Question: So yesterday I asked <URL>, the answer of which gave me some useful insight into how powerful d3's functions can be.
But when trying to apply it myself, it produced strange results. I'm trying to replace the circles of the <URL> example with various icons, but even though 'console.log' shows that the function is receiving the paths and names of all images correctly, it ends up with just one icon for all nodes. Besides that, I'm surprised to see so many 'console.log' outputs when I have just six nodes.

The code:
'''
<!DOCTYPE html>
<meta charset="utf-8">
<style>
.link {
fill: none;
stroke: #666;
stroke-width: 1.5px;
opacity: 0.5;
}
#linkup {
fill: green;
}
.link.linkup {
stroke: green;
}
.link.unknownlink {
stroke-dasharray: 0,2 1;
}
circle {
fill: #ccc;
stroke: #333;
stroke-width: 1.5px;
}
text {
font: 10px sans-serif;
pointer-events: none;
text-shadow: 0 1px 0 #fff, 1px 0 0 #fff, 0 -1px 0 #fff, -1px 0 0 #fff;
}
</style>
<body>
<script src="d3/d3.v3.min.js"></script>
<script>
var links = [
{source: "Device1", target: "Device20", type: "linkup", icon: "images/workstation.jpg"},
{source: "Device1", target: "Device5", type: "linkup", icon: "images/router.jpg"},
{source: "Device2", target: "Device8", type: "linkdown", icon: "images/workstation.jpg"},
{source: "Device3", target: "Device8", type: "linkdown", icon: "images/workstation.jpg"}
];
var nodes = {};
// Compute the distinct nodes from the links.
links.forEach(function(link) {
link.source = nodes[link.source] || (nodes[link.source] = {name: link.source});
link.target = nodes[link.target] || (nodes[link.target] = {name: link.target});
});
var width = 960, height = 500;
var force = d3.layout.force()
.nodes(d3.values(nodes))//prolly giving values to the nodes
.links(links)
.size([width, height])
.linkDistance(60)
.charge(-300)
.on("tick", tick)
.start();
var svg = d3.select("body").append("svg")
.attr("width", width)
.attr("height", height);
// Per-type markers, as they don't inherit styles.
svg.append("defs").selectAll("marker")
.data(["linkdown", "linkup", "unknownlink"])
.enter().append("marker")//arrowmarker type of markers
.attr("id", function(d) { return d; })
.attr("viewBox", "0 -5 10 10")//the viewing area for every marker I guess...
.attr("refX", 15)
.attr("refY", -1.5)
.attr("markerWidth", 6)
.attr("markerHeight", 6)
.attr("orient", "auto")
.append("path")
.attr("d", "M0,-5L10,0L0,5");//this is for the arrow
var path = svg.append("g").selectAll("path")
.data(force.links())//console.log(force.links());//outputs [Object { source={...}, target={...}, type="linkup"}, Object { source={...}, target={...}, type="linkup"}, Object { source={...}, target={...}, type="linkdown"}, Object { source={...}, target={...}, type="linkdown"}, Object { source={...}, target={...}, type="unknownlink"}, Object { source={...}, target={...}, type="linkdown"}, Object { source={...}, target={...}, type="linkdown"}, Object { source={...}, target={...}, type="linkdown"}, Object { source={...}, target={...}, type="linkdown"}, Object { source={...}, target={...}, type="linkdown"}, Object { source={...}, target={...}, type="linkdown"}, Object { source={...}, target={...}, type="linkdown"}, Object { source={...}, target={...}, type="unknownlink"}, Object { source={...}, target={...}, type="unknownlink"}, Object { source={...}, target={...}, type="linkdown"}, Object { source={...}, target={...}, type="linkdown"}, Object { source={...}, target={...}, type="unknownlink"}, Object { source={...}, target={...}, type="unknownlink"}, Object { source={...}, target={...}, type="unknownlink"}, Object { source={...}, target={...}, type="linkdown"}, Object { source={...}, target={...}, type="linkdown"}, Object { source={...}, target={...}, type="linkdown"}, Object { source={...}, target={...}, type="linkdown"}, Object { source={...}, target={...}, type="linkdown"}, Object { source={...}, target={...}, type="unknownlink"}, Object { source={...}, target={...}, type="linkdown"}, Object { source={...}, target={...}, type="linkdown"}, Object { source={...}, target={...}, type="linkdown"}]
.enter().append("path")//add a standard svg path
.attr("class", function(d) { return "link " + d.type; })//this is where the linestyle is applied
.attr("marker-end", function(d) { return "url(#" + d.type + ")"; });//this is where the arrow end style is applied
var circle = svg.append("g").selectAll("path")
.data(force.nodes())
.enter().append("g")
.call(force.drag); //assigning the capability of dragging the circle
var text = svg.append("g").selectAll("text")
.data(force.nodes())
.enter().append("text") //adding the svg text element
.attr("x", 8)
.attr("y", ".31em")
.text(function(d) { return d.name; }); //getting the name from nodes which was assigned to force
circle.selectAll("image")
.data(links)
.enter()
.append("image")
.attr("xlink:href", function(d) {console.log(d.icon);return d.icon;})
//.attr("xlink:href", "images/workstation.jpg")
.attr("x", -8)
.attr("y", -8)
.attr("width", 16)
.attr("height", 16);
circle.on("mousedown", function(d) { d.fixed = true; });//make the node sticky
circle.on("dblclick", function(d) { d.fixed = false; });//make the node un-sticky
// Use elliptical arc path segments to doubly-encode directionality.
function tick() {
path.attr("d", linkArc);
circle.attr("transform", transform);
text.attr("transform", transform);
}
function linkArc(d) {
var dx = d.target.x - d.source.x,
dy = d.target.y - d.source.y,
dr = Math.sqrt(dx * dx + dy * dy);
return "M" + d.source.x + "," + d.source.y + "A" + dr + "," + dr + " 0 0,1 " + d.target.x + "," + d.target.y;
}
function transform(d) { return "translate(" + d.x + "," + d.y + ")"; }
</script>
'''
...is not just about what am I doing wrong in '.attr("xlink:href", function(d) {console.log(d.icon);return d.icon;}'. My question is also that I want to properly understand how this selection works. How is it that 'selectAll("text")' and '.enter().append("text")' was able to append every individual piece of text, but my image attachment didn't work properly? How exactly do these 'data()', 'enter()' and 'selectAll()' functions manage to do this job of selecting object instances individually and applying properties to them?
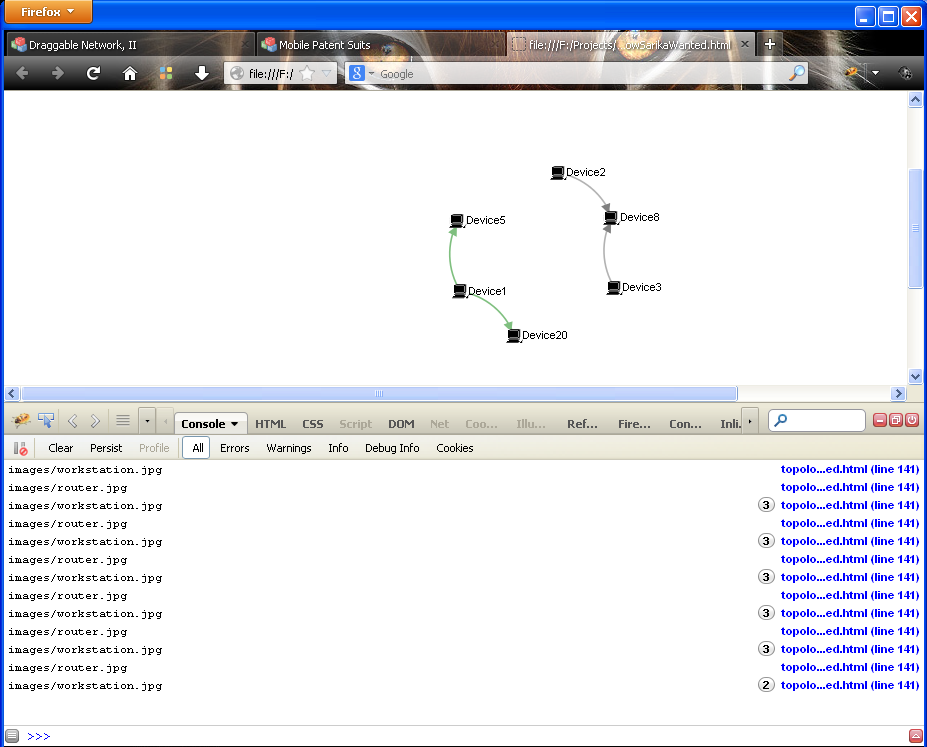
Answer: You're seeing more messages than you're expecting and not the right images because you're in fact appending many more elements than you think. The key parts of the code are these:
'''
var circle = svg.append("g").selectAll("path")
.data(force.nodes())
.enter().append("g")
circle.selectAll("image")
.data(links)
.enter()
.append("image")
'''
After the first block of code, 'circles' holds a selection that contains all the newly appended 'g' elements -- that is, one for each node. By doing a '.selectAll(...).data(...)' on this selection, you're making a <URL> -- for you're selecting descendant elements and binding data. So for each 'g' element, you're binding data to all its descendant 'image' elements. The subselection is per element of the original selection, not for the original selection as a whole.
As a result, you're appending, to each 'g' element, 'links.length' 'image' element. This is because you're binding 'links' as the data. So all 'g' elements had the same 'image' elements in the same order (as the same data was bound to each), but only the first is shown in SVG.
To fix this, I've done two things. First, as the images are for the nodes and not the links, I've modified your code to generate the nodes from the links slightly to include the information which icon to use in the nodes.
To actually append the images, you don't need another selection, the following code does it.
'''
circle.append("image")
.attr("xlink:href", function(d) {console.log(d.icon);return d.icon;})
'''
This is telling D3 to append a new 'image' element to each element in the current selection (i.e. the new 'g' elements).